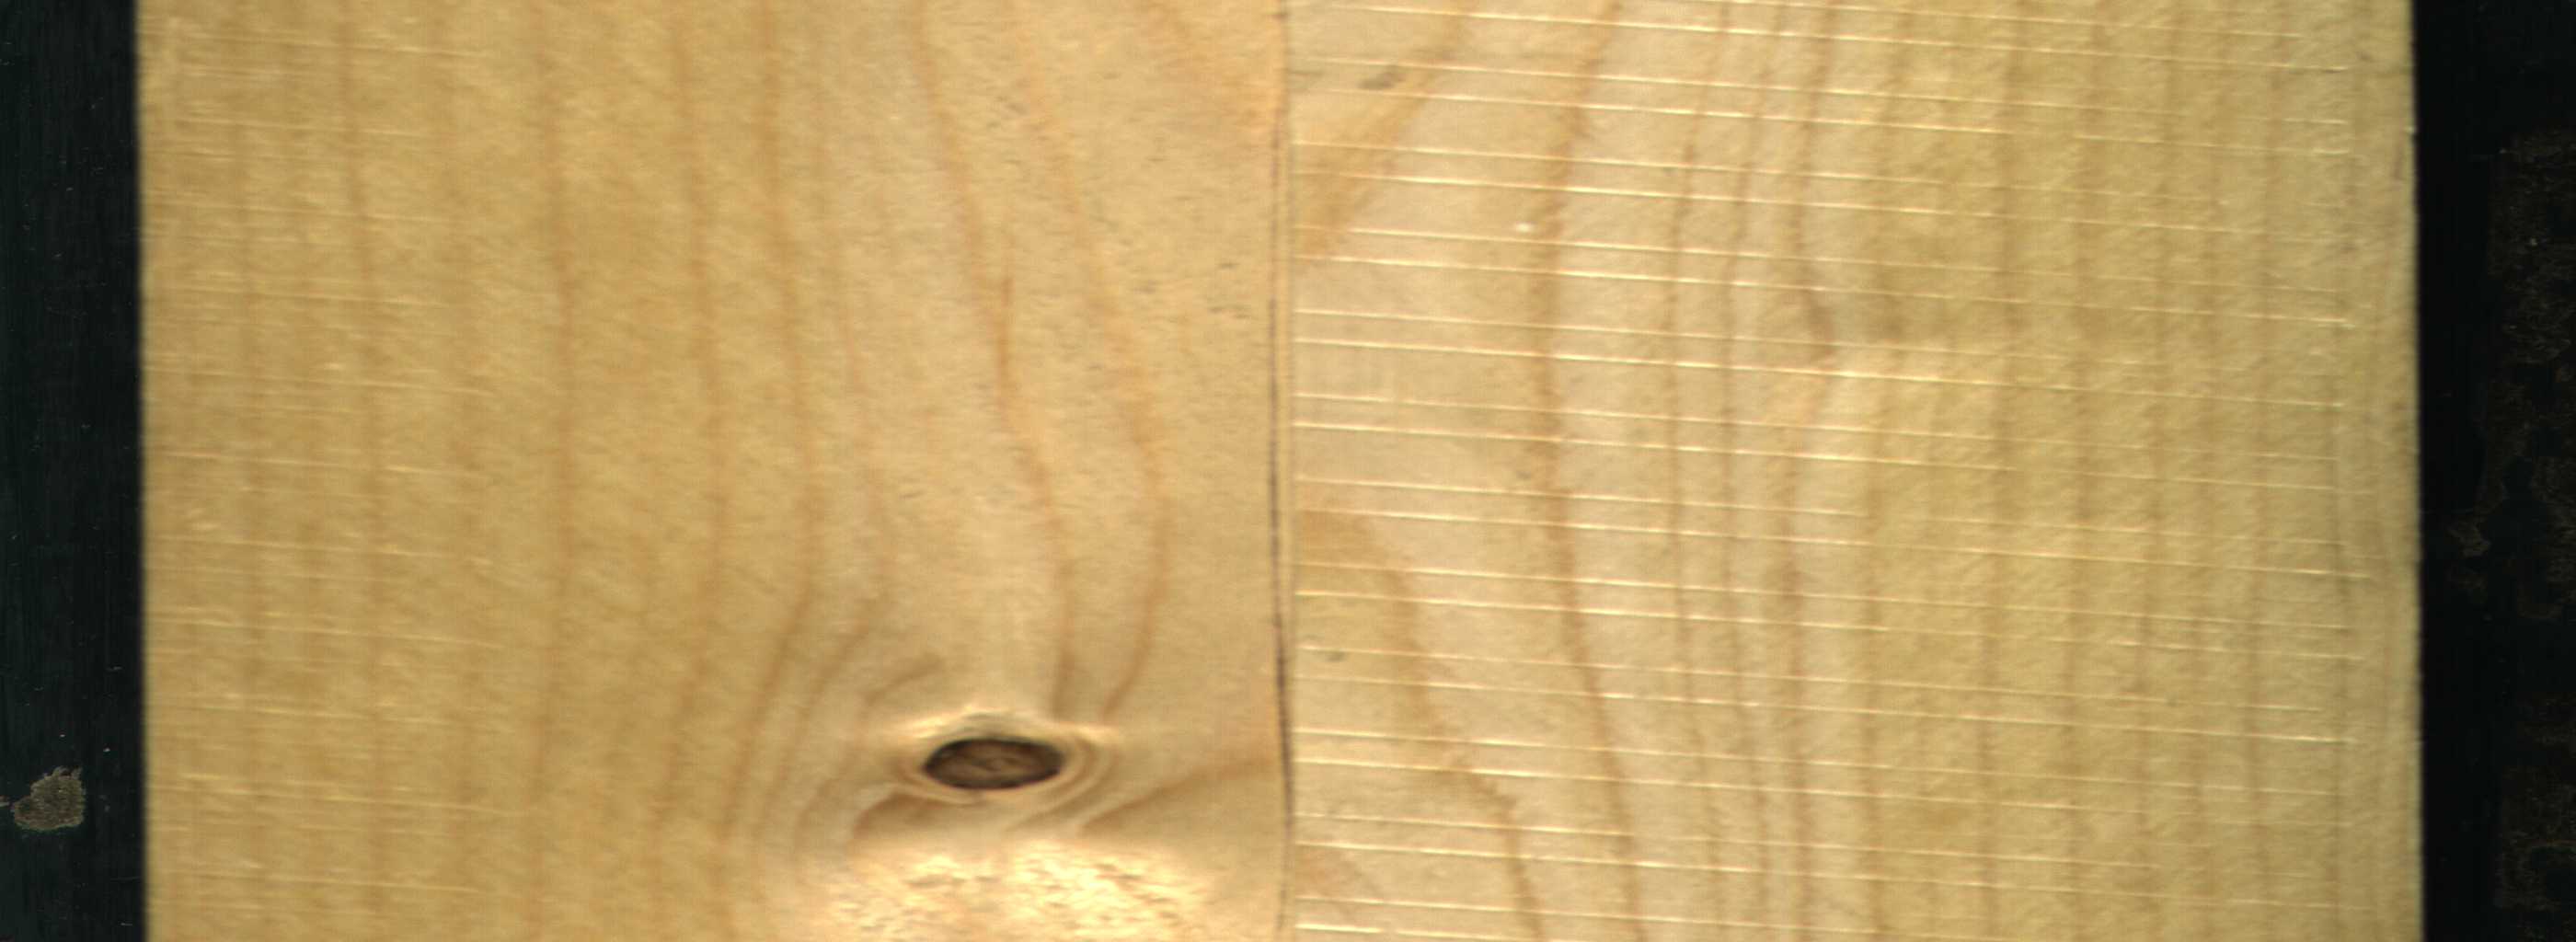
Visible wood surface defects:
Crack
Dead_Knot